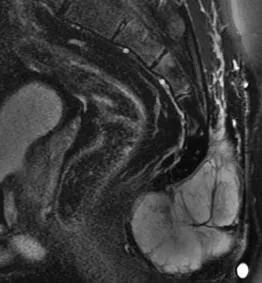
MRI of sacrococcygeal mass prior to initial resection. The mass on sagittal view is. T2 hyperintense well-encapsulated within the post-sacral soft tissues without invasion into the sacrococcygeal space.
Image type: radiology (mri)